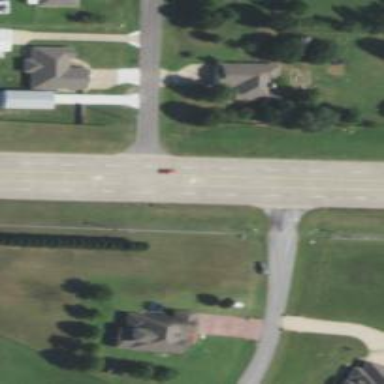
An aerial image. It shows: Primary highway.